Field crop: maize
Growth stage: 2
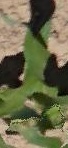
Species: maize